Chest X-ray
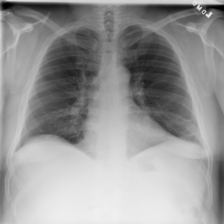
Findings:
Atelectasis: positive
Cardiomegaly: negative
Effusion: negative
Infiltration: negative
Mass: negative
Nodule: negative
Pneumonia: negative
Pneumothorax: negative
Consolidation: negative
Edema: negative
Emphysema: negative
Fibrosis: negative
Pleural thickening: negative
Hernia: negative